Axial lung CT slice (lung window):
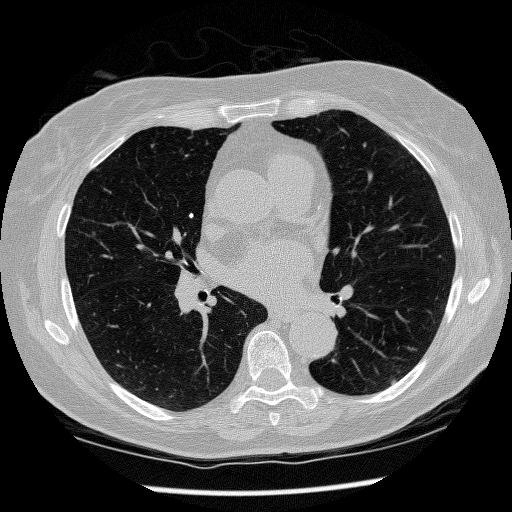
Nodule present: no